如图，甲、乙两块挡板之间有一个半径为 $3 \text{cm}$ 的圆，圆从甲挡板开始沿直线滚动到乙挡板，正好滚动 3 周，甲、乙两块挡板之间的距离是（ ）$\text{cm}$.

% --- 选项部分 ---
\noindent A. 62.52 \hspace{2cm} B. 59.52 \hspace{2cm} C. 56.52 \hspace{2cm} D. 53.52
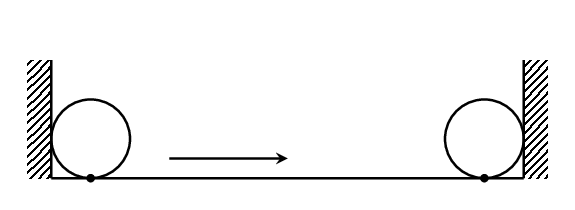
【解答】

\noindent \textbf{【答案】} (1)见解析；(2)$\boldsymbol{8\pi}$厘米

\noindent \textbf{【知识点】} 圆的周长、圆的概念及特点

\noindent \textbf{【分析】} 本题主要考查画圆、圆周长计算等知识点，掌握圆的周长公式成为解题的关键．
(1) 观察“太极图”可知图案是由一个大圆和两个小半圆的弧长组成，大圆的半径即为两个小半圆的直径，两个小半圆的直径和大圆的直径共线，据此作图即可；
(2) 观察阴影部分的周长组成，可知阴影部分的周长是由大圆周长的一半和两个小圆周长的一半组成，两个半圆周长即为一个圆的周长，根据“圆周长$=\pi d$”，据此计算即可．

\noindent \textbf{【详解】} (1) 解：如图即为所求：

(2) 解：$\dfrac{1}{2}\times 8\pi + 4\pi = 8\pi \mathrm{cm}$．
答：阴影部分的周长是$8\pi$厘米．